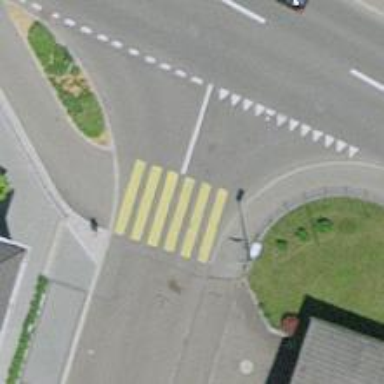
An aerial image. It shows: Uncontrolled zebra crossing.